Question: Is there a way to style borders to start a css border with a leader AND finish a percentage through the width.
Basically i need to build a responsive version of below ()

So the border begins/ends with a square and finishes 60% of the way through the bottom section
it needs to be responsive vertically and ideally horizontally also. My only idea is to use a combo of image and border - so the bottom border has a white background image ending at the square and a border line running though it? Thinking there must be a better way to do this though?
any ideas!?
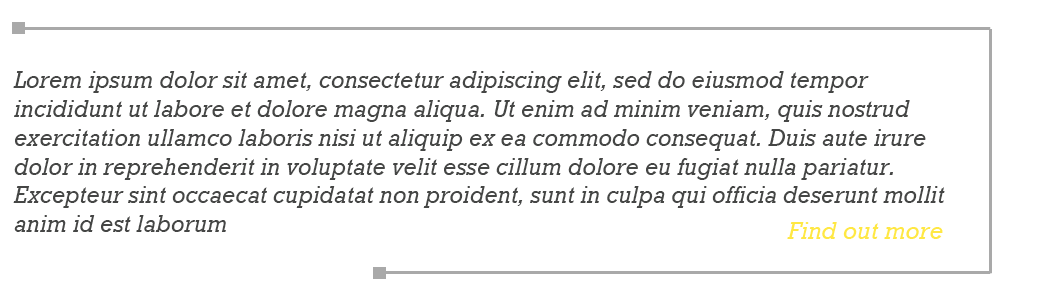
Answer: I very much doubt this is IE compatible--especially back to 8, but it was a fun exercise, and maybe it will give you some ideas. <URL>
The basic strategy is to use the ':before' and ':after' pseudo elements to position your bullet and, in the case of the ':after' element, to cover up part of the container's bottom border.
'''
<div class="container">
<p>Lorem ipsum dolor sit amet, consectetur adipiscing elit. Quisque a euismod libero. Fusce tincidunt, urna id pulvinar consectetur, nibh lacus faucibus risus, nec varius nisi dolor in sem. Etiam et elementum ligula, sed porta nisl. Sed luctus maximus tortor, in malesuada felis pharetra eu. Donec ultrices urna ultrices lectus venenatis egestas. Suspendisse nec orci vestibulum, ullamcorper dolor sit amet, pulvinar risus. Integer semper hendrerit mi at sodales.</p>
<a href="#">Find out more</a>
</div>
'''
'''
html {
font-size: 100%;
}
* {
box-sizing: border-box;
}
body {
width: 80%;
margin: auto;
background: #fff;
}
.container {
position: relative;
margin: 1rem;
padding: 1rem 1rem 1rem 0;
border-top: .15rem solid #ccc;
border-right: .15rem solid #ccc;
border-bottom: .15rem solid #ccc;
font-size: 1rem;
font-style: italic;
line-height: 1rem;
text-align: right;
}
.container:after,
.container:before {
content: '#';
color: #ccc;
font-size: 1.5rem;
line-height: 1rem;
position: absolute;
}
.container:before {
top: -.55rem;
left: -.5rem;
}
.container:after {
background: #fff;
left: 0;
bottom: -.55rem;
right: 60%;
}
.container p {
text-align: left;
}
.container a {
color: #ee0;
}
'''